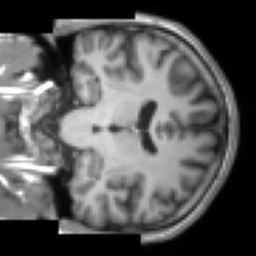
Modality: T1w
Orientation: coronal